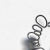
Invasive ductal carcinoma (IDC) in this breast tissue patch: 0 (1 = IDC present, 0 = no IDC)